【题型】填空题　【知识点】平面几何　【难度】medium
如图 1，含$30^\circ$和$45^\circ$角的两块三角板$ABC$和$DEF$叠合在一起，边$BC$与$EF$重合，$BC = EF = 24\,\text{cm}$，点$P$为边$BC(EF)$的中点，边$FD$与$AB$相交于点$H$，现将三角板$ABC$绕点$P$按逆时针方向旋转角度$\alpha$（如图 2），设边$AB$与$EF$相交于点$Q$，则当$\alpha$从$0^\circ$到$90^\circ$的变化过程中，点$Q$移动的路径长为\underline{\hspace{2cm}}。

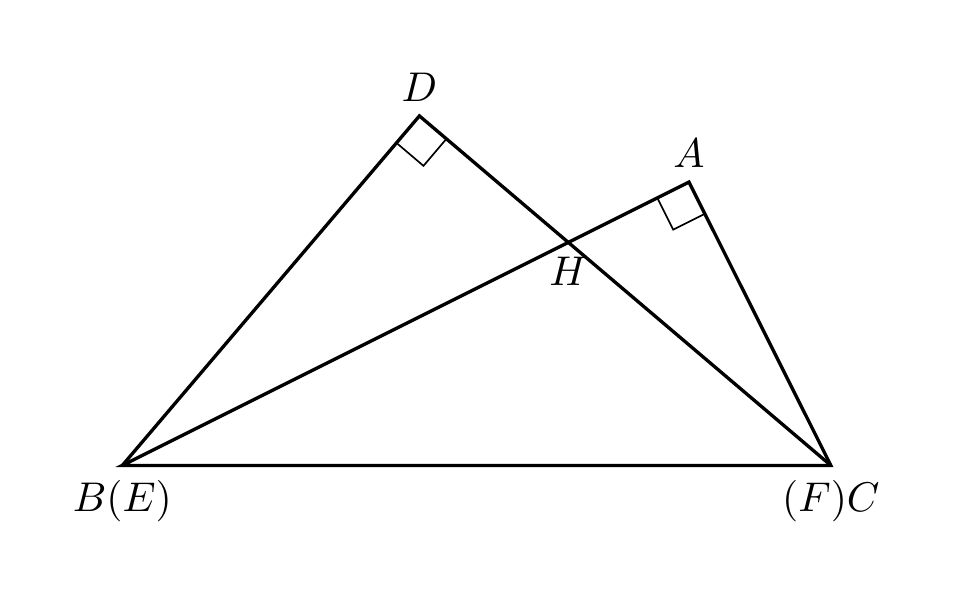
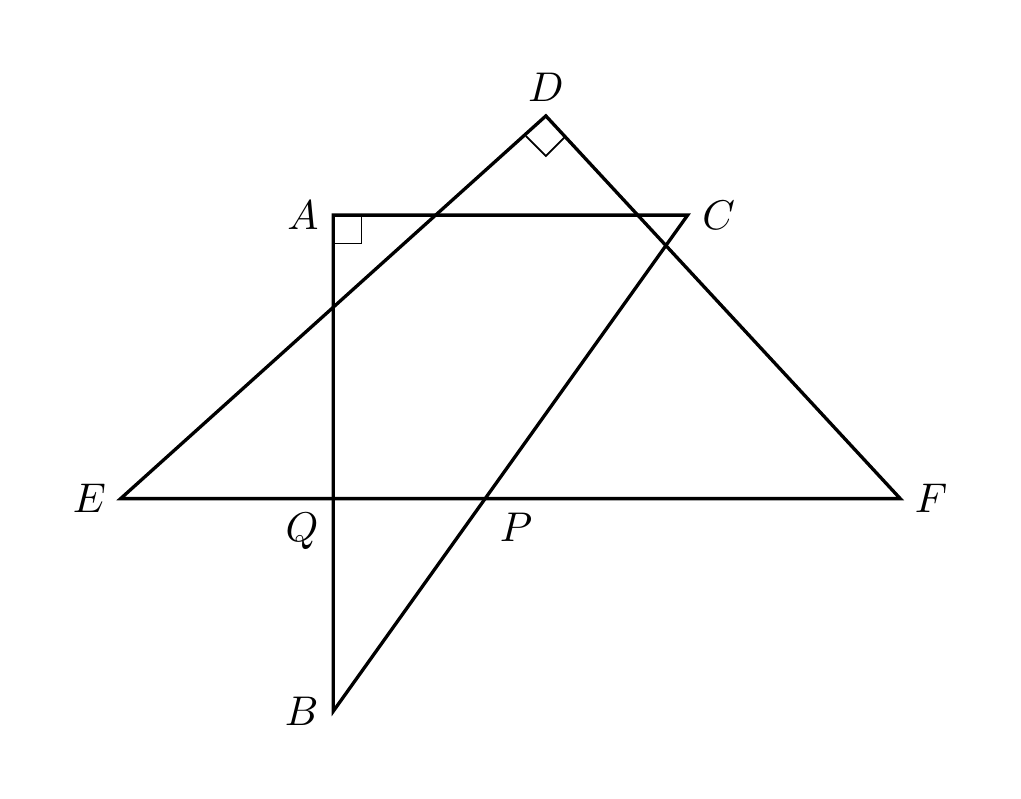
【解答】
【答案】$4\sqrt{3}\,\text{cm}$

【知识点】其他问题(旋转综合题)、解直角三角形的相关计算、根据旋转的性质求解

【分析】本题主要考查了旋转变化，解直角三角形，求点的运动轨迹，熟练掌握性质定理是解题的关键。根据旋转角度画出图形，在$\alpha$变化的过程中，$Q$点从$E$点运动到$BD$与$EF$垂直时，$AB$与$EF$的交点处，进行计算即可得到答案。

【详解】解：当$\alpha$从$0^\circ$到$90^\circ$的变化过程中，如图所示，

$\because EF = 24\,\text{cm}$，
$\therefore BP = 12\,\text{cm}$，

当$0^\circ \leq \alpha \leq 60^\circ$时，$Q$点从$E$点开始向$F$方向运动，
当$\alpha = 60^\circ$时，$QE$的移动到最大距离，
此时$BA \perp EF$，

在$\text{Rt}\triangle BPQ$中，$\angle B = 30^\circ$，$BP = 12\,\text{cm}$，
$\therefore QP = 6\,\text{cm}$，
$\therefore QE = 6\,\text{cm}$，

当$60^\circ < \alpha \leq 90^\circ$时，$Q$点开始离开$Q$点向$E$点方向运动，
当$\alpha = 90^\circ$时，$Q$点停止运动，

在$\text{Rt}\triangle BPQ$中，$QP = 4\sqrt{3}\,\text{cm}$，
$\therefore EQ = (12 - 4\sqrt{3})\,\text{cm}$，

$\therefore Q$点返回运动的路径长为$6 - (12 - 4\sqrt{3}) = (4\sqrt{3} - 6)\,\text{cm}$，

点$Q$移动的路径长为$6 + 4\sqrt{3} - 6 = 4\sqrt{3}\,\text{cm}$，

故答案为：$4\sqrt{3}$。
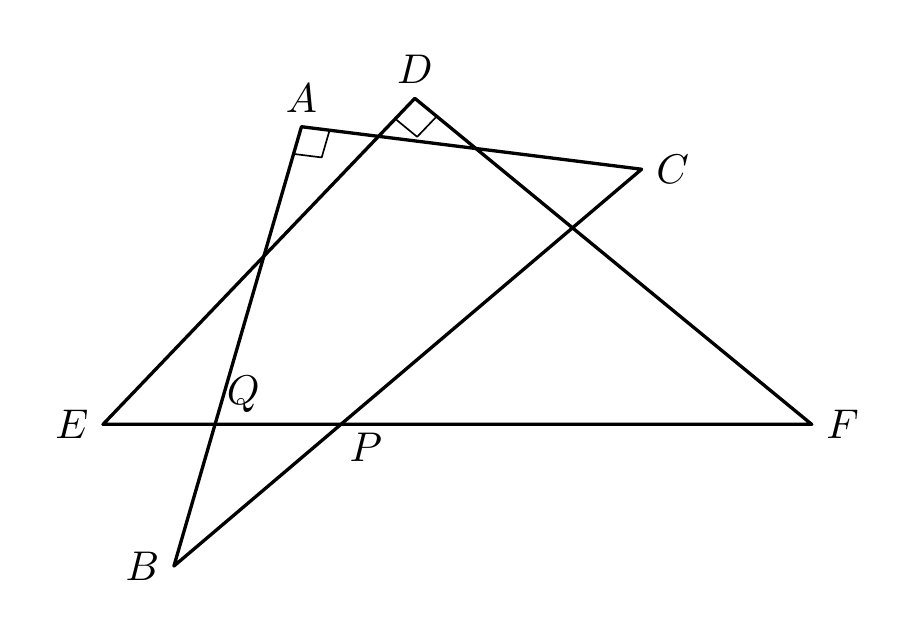
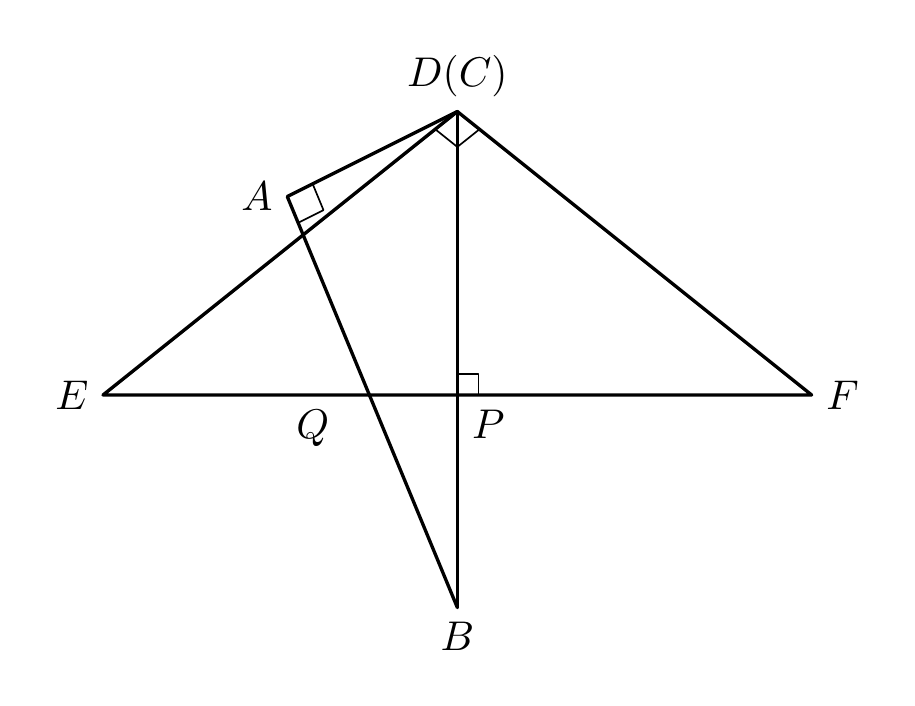